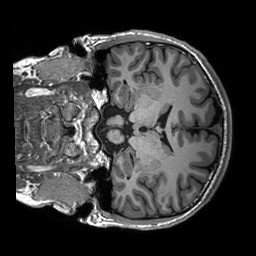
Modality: T1w
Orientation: coronal
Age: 20
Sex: male
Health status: healthy
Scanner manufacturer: siemens
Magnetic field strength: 3 T
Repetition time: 2.53 s
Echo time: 0.00227 s